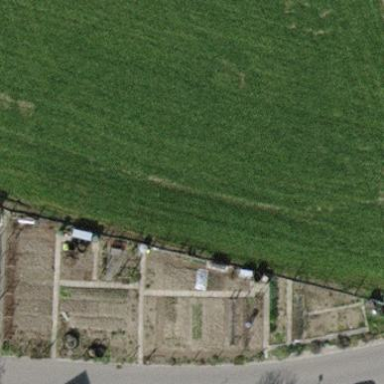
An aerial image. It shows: Allotments area.